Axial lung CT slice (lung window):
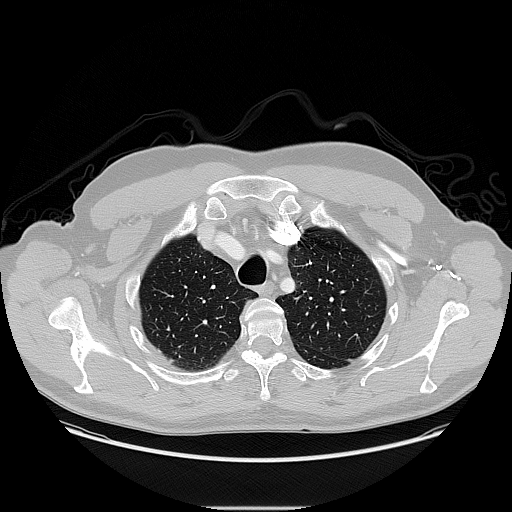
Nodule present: no